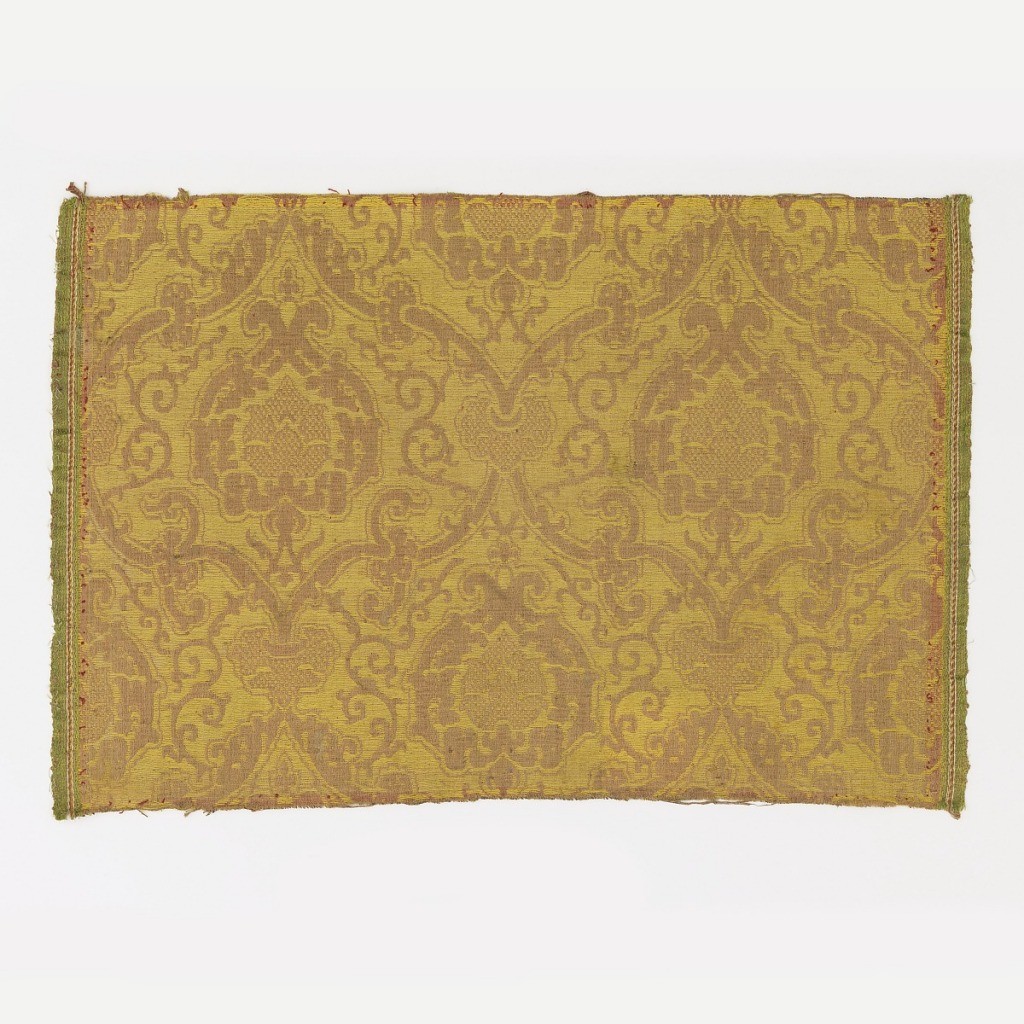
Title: Fragments
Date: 17th century
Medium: silk, linen Technique: woven, brocatelle
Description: Yellow and pink scrolls and pomegranates.